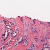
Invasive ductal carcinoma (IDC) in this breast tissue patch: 1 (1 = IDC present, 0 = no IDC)